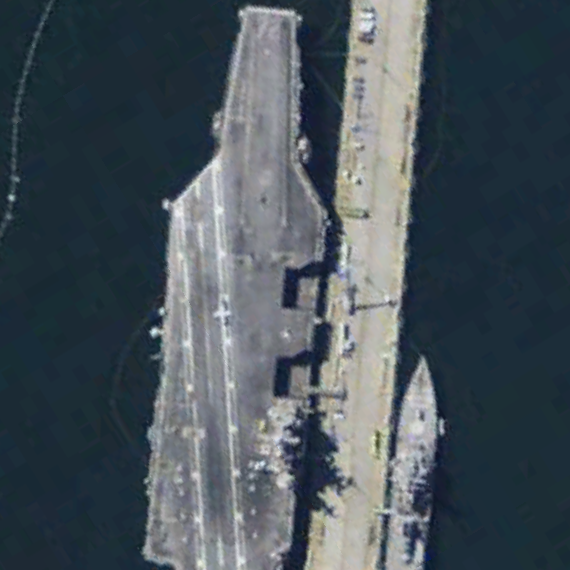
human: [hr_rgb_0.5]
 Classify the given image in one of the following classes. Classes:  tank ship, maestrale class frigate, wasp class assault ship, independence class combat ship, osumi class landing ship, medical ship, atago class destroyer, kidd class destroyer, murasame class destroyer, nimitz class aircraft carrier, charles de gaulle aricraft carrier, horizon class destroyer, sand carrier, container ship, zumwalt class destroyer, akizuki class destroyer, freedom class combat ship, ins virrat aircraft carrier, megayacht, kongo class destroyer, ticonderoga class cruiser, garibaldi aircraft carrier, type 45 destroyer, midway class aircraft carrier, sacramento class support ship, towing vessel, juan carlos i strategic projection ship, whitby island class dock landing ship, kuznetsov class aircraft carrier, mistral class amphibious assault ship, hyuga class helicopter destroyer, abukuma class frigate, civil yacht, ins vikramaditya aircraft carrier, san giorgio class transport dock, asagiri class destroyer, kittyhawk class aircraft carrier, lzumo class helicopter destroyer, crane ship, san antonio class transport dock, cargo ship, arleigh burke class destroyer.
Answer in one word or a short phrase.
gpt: Nimitz class aircraft carrier